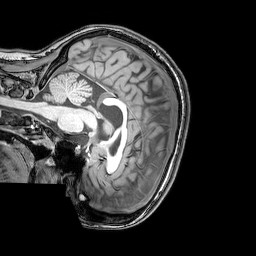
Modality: T1w
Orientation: sagittal
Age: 23
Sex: female
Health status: healthy
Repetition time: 0.081 s
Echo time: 0.037 s